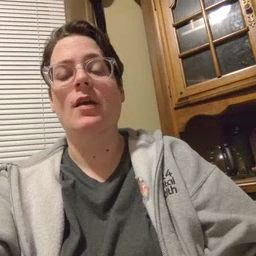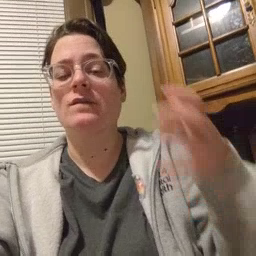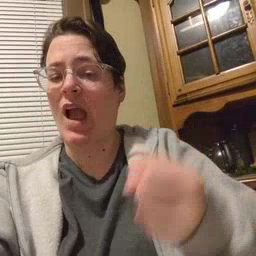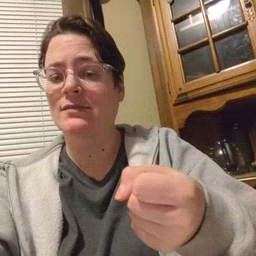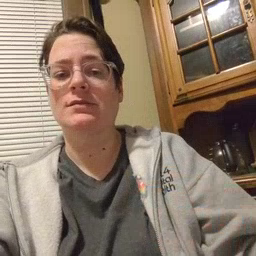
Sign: fast